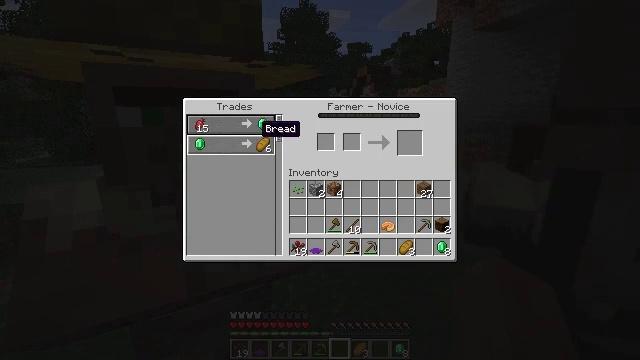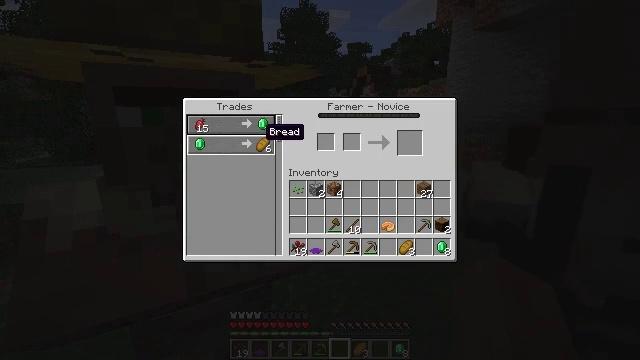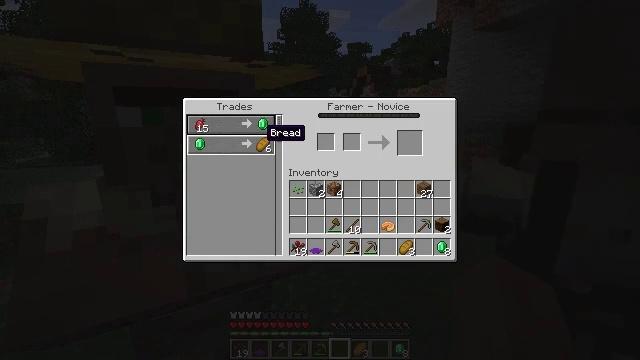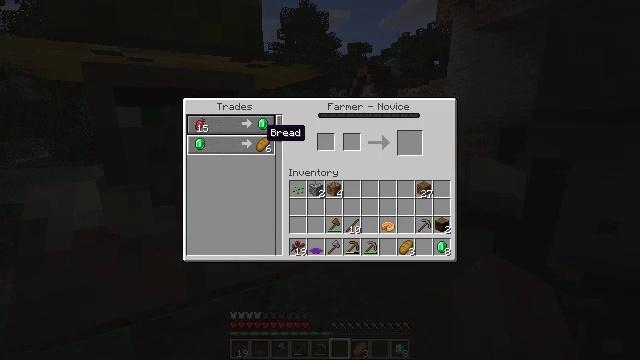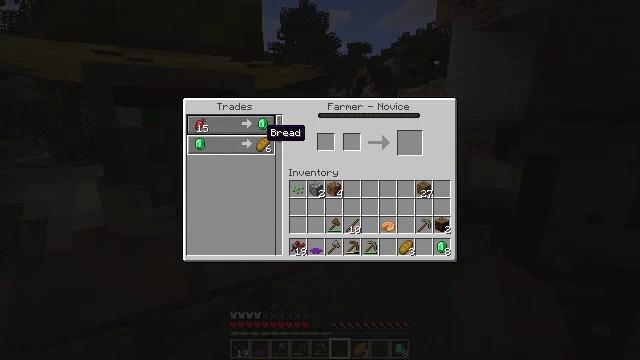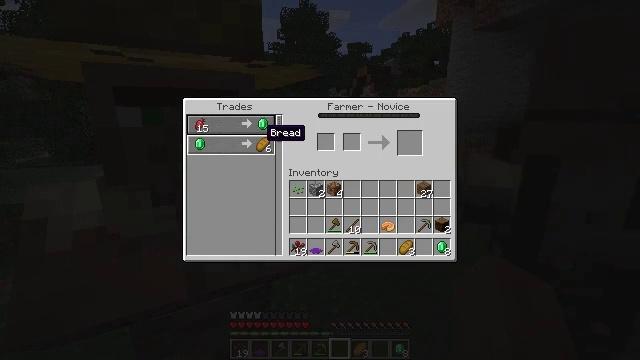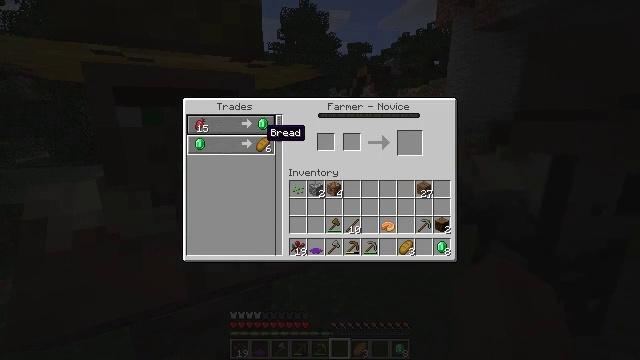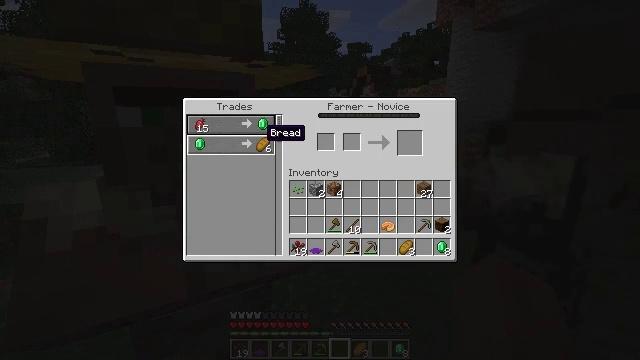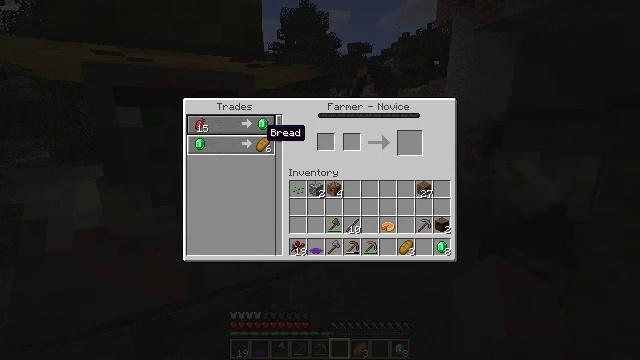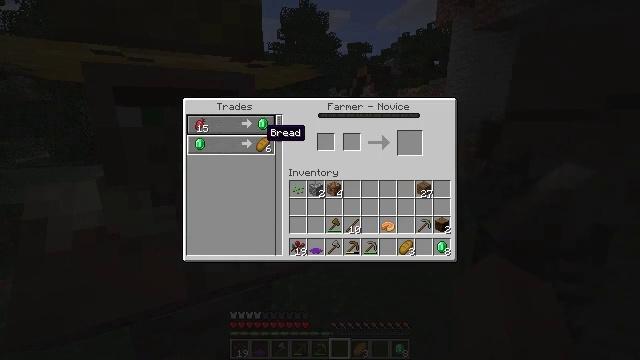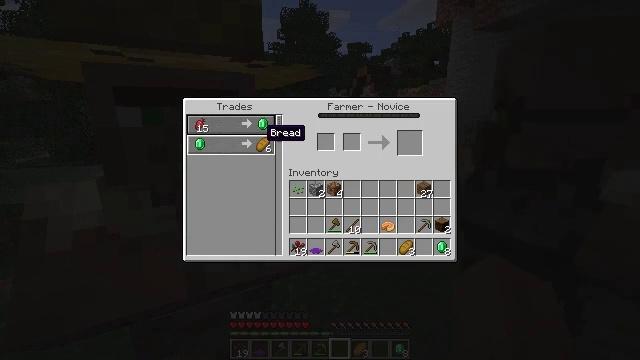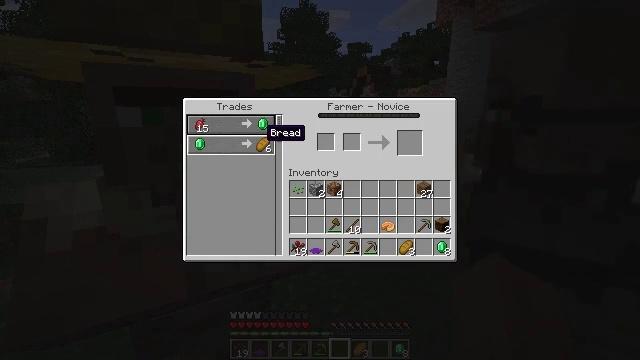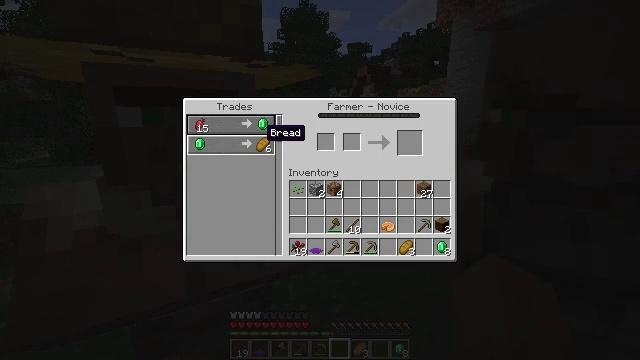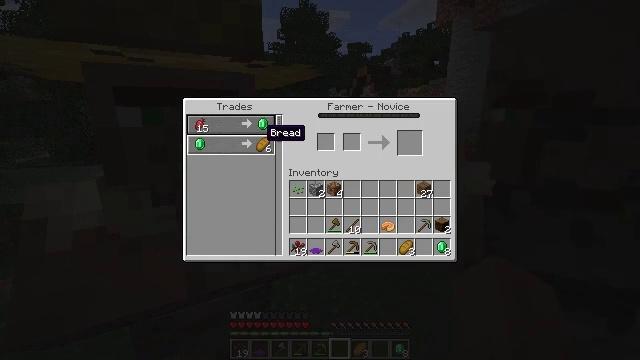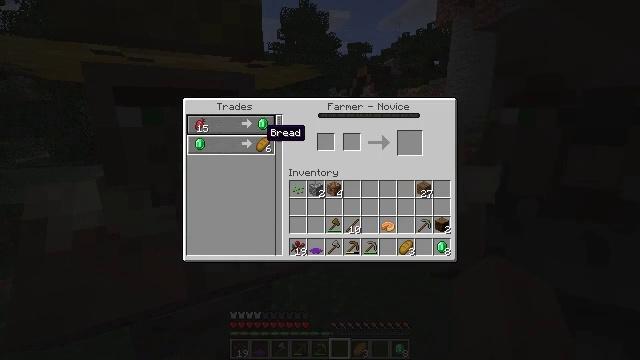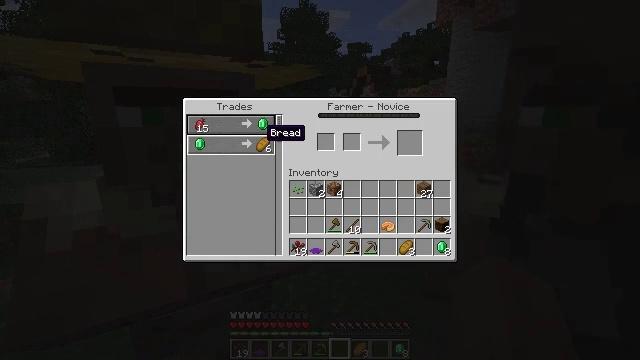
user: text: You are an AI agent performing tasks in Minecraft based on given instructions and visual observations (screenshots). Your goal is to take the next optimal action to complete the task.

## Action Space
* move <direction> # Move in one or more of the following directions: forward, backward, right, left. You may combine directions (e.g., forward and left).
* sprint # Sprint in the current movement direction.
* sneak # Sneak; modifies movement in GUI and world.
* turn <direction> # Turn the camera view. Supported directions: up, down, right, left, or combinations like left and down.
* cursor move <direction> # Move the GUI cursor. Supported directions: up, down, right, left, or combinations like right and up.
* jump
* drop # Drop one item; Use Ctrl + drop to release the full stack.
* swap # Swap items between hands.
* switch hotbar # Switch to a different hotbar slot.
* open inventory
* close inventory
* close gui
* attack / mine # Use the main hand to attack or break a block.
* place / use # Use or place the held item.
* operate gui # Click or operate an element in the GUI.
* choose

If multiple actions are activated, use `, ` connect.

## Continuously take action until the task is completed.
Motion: motion action
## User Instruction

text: Put three wheat in a row on the crafting grid to craft bread.
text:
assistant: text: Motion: no_op
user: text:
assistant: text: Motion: no_op
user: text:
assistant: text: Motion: no_op
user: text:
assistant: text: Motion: no_op
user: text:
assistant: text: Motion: no_op
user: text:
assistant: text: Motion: no_op
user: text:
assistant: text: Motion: no_op
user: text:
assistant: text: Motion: no_op
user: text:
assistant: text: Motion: no_op
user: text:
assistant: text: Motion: no_op
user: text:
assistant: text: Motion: no_op
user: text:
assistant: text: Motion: no_op
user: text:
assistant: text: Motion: no_op
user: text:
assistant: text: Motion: no_op
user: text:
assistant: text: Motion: sneak
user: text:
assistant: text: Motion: sneak
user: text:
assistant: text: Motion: sneak
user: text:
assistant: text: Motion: sneak
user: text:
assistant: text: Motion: sneak
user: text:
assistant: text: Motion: sneak
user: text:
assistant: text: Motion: sneak
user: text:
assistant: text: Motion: sneak
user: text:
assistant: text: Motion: sneak, operate gui
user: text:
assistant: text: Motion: sneak, operate gui
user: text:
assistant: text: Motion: sneak, operate gui
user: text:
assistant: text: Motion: sneak
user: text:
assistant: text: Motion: sneak
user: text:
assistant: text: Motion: sneak
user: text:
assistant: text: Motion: sneak
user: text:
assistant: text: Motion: sneak